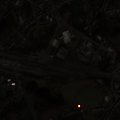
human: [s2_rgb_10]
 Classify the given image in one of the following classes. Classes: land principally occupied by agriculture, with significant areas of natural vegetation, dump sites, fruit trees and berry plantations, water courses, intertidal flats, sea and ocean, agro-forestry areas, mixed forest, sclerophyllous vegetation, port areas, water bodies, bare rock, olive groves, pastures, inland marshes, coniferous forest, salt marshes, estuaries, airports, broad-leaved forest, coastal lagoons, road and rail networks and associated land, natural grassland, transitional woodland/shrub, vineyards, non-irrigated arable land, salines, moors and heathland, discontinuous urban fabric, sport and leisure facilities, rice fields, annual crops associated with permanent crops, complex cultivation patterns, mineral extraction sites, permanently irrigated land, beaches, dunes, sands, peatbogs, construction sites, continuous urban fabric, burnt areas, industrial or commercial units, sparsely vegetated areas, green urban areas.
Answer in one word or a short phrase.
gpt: discontinuous urban fabric, road and rail networks and associated land, complex cultivation patterns, broad-leaved forest